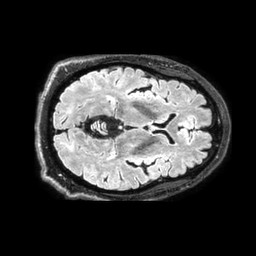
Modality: FLAIR
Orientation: axial
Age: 59
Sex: male
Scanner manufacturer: philips
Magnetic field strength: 3 T
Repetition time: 4.8 s
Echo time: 0.34 s